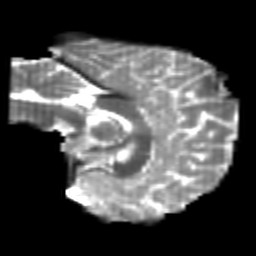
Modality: T2w
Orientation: sagittal
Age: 21
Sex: male
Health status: healthy
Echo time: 0.074 s